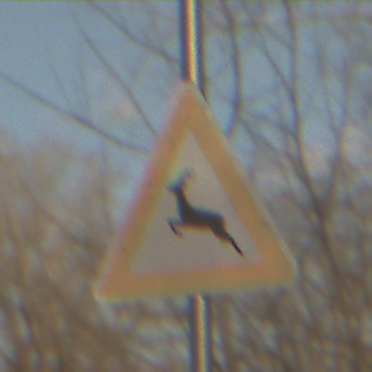
Verkehrszeichen: WildwechselRechts
Umgebung: Outdoor, Nature
Tageszeit: SunriseSunset
Wetter: PartlyCloudy
Licht: Natural
Jahreszeit: NotSpecified
Kontrast: MediumContrast